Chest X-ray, PA view. Patient: 56 years old, sex M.
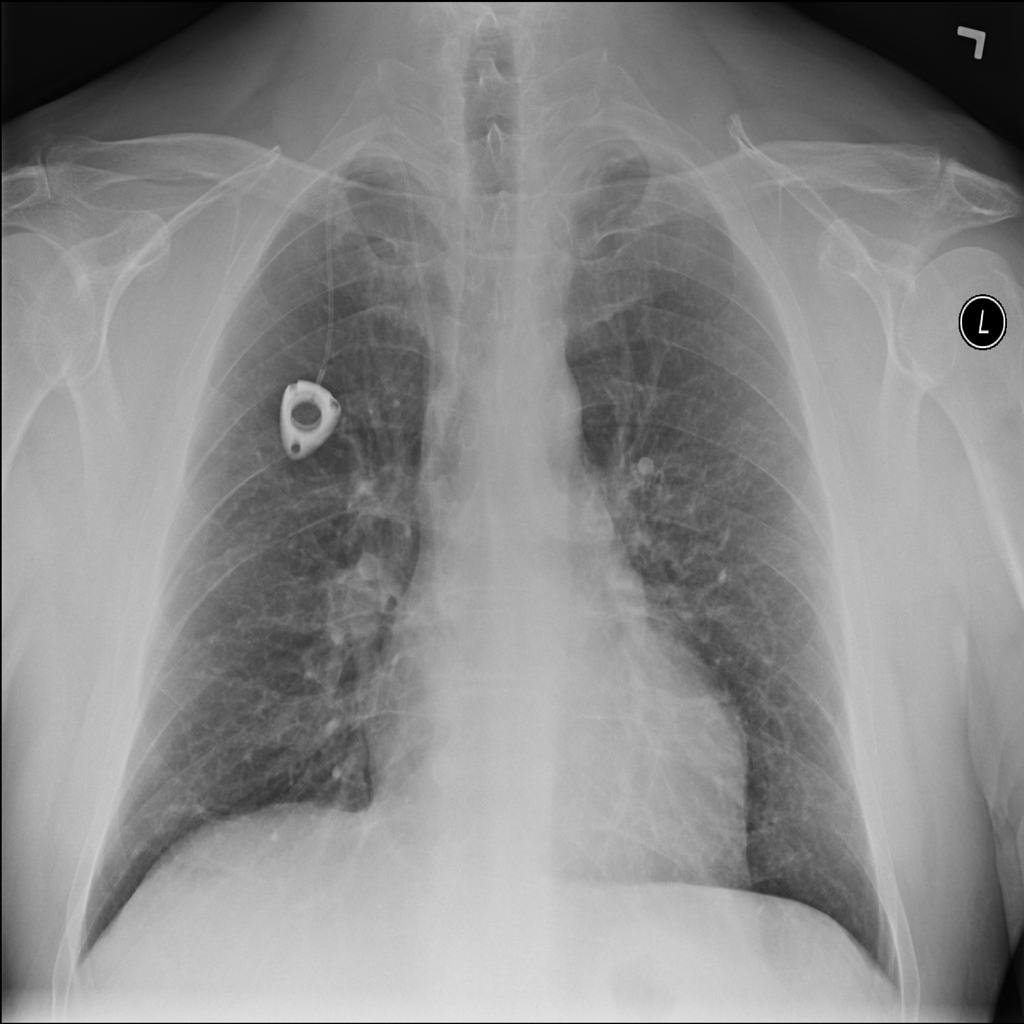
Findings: No Finding